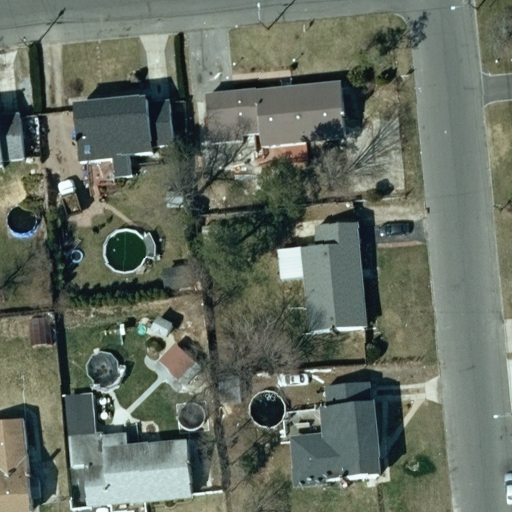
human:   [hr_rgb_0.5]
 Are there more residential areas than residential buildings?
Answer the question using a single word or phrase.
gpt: no

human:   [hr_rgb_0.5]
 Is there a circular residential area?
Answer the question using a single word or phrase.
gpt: no

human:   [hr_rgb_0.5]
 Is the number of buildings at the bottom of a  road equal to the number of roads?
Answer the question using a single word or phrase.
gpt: no

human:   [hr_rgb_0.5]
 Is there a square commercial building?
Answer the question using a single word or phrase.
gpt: no

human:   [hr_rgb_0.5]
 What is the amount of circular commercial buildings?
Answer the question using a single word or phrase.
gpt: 0

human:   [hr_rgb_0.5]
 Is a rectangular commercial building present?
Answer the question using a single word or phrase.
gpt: no

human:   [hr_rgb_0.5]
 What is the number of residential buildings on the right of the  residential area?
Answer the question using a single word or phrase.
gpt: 0

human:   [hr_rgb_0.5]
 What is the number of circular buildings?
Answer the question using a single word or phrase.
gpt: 0

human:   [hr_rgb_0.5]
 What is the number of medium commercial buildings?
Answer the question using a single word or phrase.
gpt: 0

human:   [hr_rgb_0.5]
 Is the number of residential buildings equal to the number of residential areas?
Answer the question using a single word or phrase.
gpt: no

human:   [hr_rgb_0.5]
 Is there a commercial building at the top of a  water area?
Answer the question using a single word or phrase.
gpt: no

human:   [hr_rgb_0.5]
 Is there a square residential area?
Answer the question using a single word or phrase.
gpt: no

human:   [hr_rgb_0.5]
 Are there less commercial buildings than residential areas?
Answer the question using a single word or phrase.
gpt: yes

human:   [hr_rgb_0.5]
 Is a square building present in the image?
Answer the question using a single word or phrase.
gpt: no

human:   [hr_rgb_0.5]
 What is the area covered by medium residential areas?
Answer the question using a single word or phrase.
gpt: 0m2

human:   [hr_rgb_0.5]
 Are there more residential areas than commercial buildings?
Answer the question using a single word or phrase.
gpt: yes

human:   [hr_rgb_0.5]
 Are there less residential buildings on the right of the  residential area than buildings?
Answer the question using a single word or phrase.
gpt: yes

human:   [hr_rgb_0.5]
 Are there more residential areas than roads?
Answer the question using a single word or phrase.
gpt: no

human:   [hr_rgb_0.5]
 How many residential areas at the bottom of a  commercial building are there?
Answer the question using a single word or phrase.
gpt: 0

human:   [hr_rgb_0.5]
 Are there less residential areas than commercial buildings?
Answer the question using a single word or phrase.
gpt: no

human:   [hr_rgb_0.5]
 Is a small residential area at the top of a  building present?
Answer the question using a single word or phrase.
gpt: no

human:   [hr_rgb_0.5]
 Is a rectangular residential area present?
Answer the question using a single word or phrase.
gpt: yes

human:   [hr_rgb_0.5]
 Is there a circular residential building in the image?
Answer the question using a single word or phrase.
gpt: no

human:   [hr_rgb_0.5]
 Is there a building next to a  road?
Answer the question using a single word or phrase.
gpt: yes

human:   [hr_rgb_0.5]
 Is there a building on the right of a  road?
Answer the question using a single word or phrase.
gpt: yes

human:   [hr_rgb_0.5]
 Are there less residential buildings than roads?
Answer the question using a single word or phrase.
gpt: no

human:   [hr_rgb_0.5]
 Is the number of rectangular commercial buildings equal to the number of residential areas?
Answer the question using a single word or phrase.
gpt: no

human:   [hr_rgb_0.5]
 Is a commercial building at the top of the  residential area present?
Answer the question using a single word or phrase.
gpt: no

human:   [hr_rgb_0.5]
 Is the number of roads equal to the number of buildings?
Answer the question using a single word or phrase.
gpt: no

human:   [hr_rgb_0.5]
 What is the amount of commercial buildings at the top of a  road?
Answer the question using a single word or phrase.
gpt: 0

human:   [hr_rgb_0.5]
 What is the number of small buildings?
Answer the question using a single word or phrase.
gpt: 3

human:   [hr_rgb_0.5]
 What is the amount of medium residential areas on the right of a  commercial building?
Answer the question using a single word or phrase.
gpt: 0

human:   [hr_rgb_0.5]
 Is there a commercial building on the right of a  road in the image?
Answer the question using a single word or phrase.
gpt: no

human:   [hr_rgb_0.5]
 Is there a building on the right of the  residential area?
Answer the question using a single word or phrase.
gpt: no

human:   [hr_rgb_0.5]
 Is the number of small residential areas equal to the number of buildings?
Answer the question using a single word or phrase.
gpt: no

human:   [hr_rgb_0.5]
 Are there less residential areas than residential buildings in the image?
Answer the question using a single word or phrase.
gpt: yes